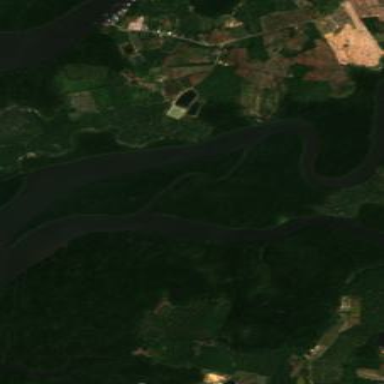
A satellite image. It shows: Island covered with woodland in the middle of river.